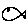
Label: fish